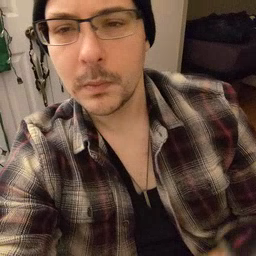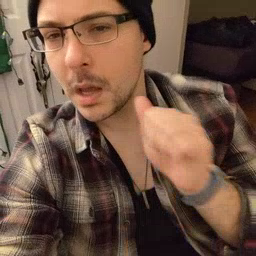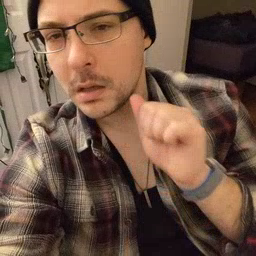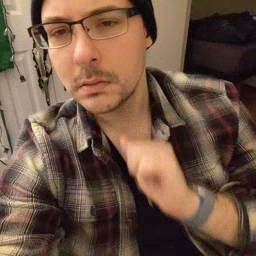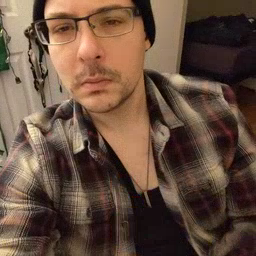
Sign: aunt